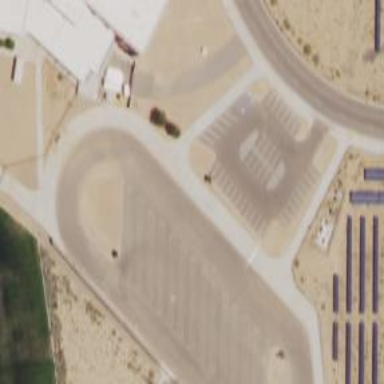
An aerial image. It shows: Parking space designated for buses.